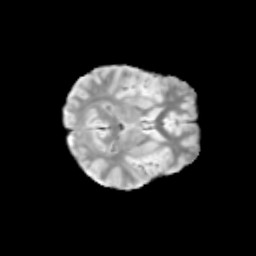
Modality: T2w
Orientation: axial
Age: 11
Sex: male
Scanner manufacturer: siemens
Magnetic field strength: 3 T
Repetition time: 3.8 s
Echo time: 0.07 s